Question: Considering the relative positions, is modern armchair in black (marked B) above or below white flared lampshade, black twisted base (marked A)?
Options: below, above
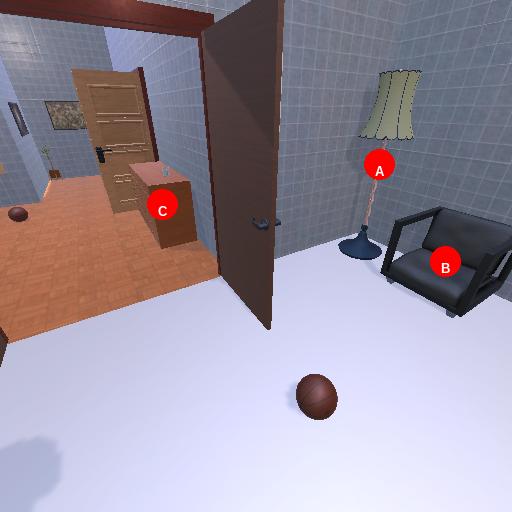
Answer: below